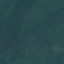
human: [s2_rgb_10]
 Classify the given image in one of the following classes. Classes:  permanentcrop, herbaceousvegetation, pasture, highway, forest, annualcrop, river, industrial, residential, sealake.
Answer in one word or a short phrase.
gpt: Forest